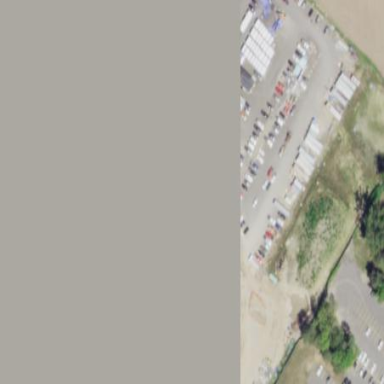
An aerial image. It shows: Parking area.